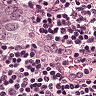
Metastatic tissue present: yes